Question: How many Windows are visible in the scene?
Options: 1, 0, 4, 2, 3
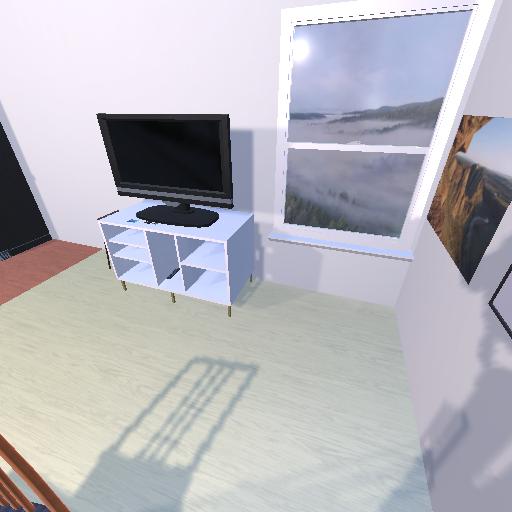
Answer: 1